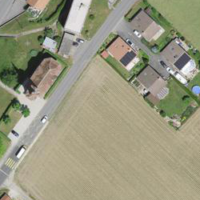
EUNIS habitat code: 52
Species observed at this site:
Parus major
Milvus milvus
Passer domesticus
Corvus corax
Motacilla alba
Delichon urbicum